Interaction volume radius: 10 \u00c5
Interaction volume height: 25 \u00c5
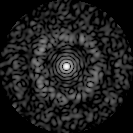
Disorder parameter: 0.7916